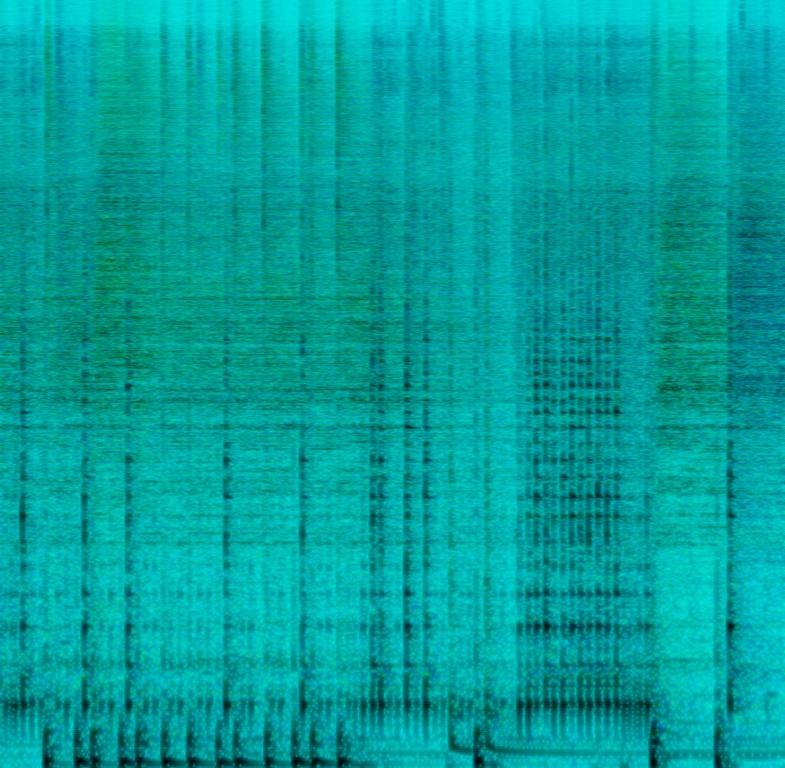
This is the recording of a drum solo performance. The drummer is performing various complex beats and chops with a rapid procession on an acoustic drum kit. There is a tambourine placed on the snare drum that rattles with every stroke. The atmosphere of the solo is energetic. Parts of this solo could be sampled to be used as intro jingles for music channels. These samples could also be used in beat-making.